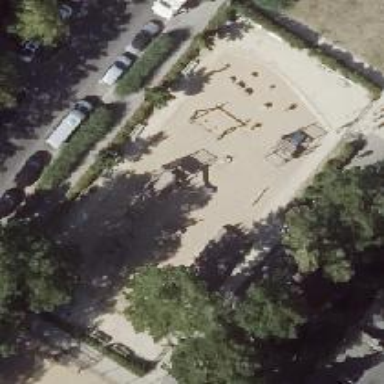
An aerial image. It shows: Playground area for leisure activities on the land.